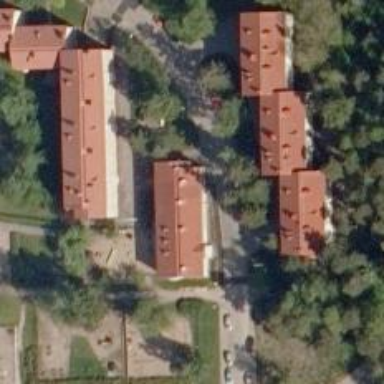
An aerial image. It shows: Kindergarten.